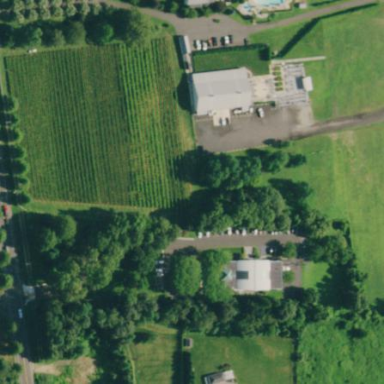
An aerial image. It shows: Vineyard growing grapes.